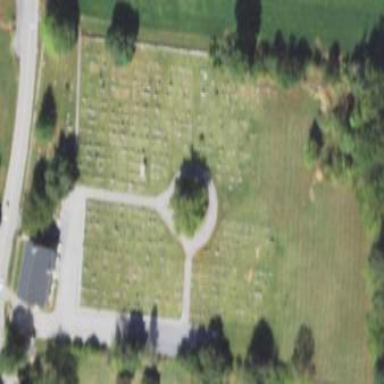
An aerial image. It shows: Cemetery.